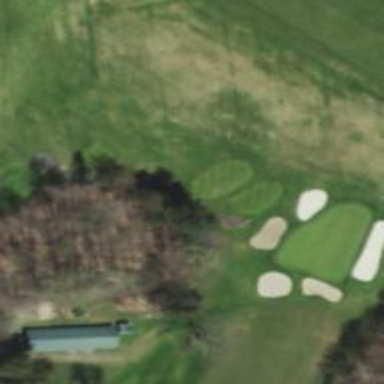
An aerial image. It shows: Golf tee.